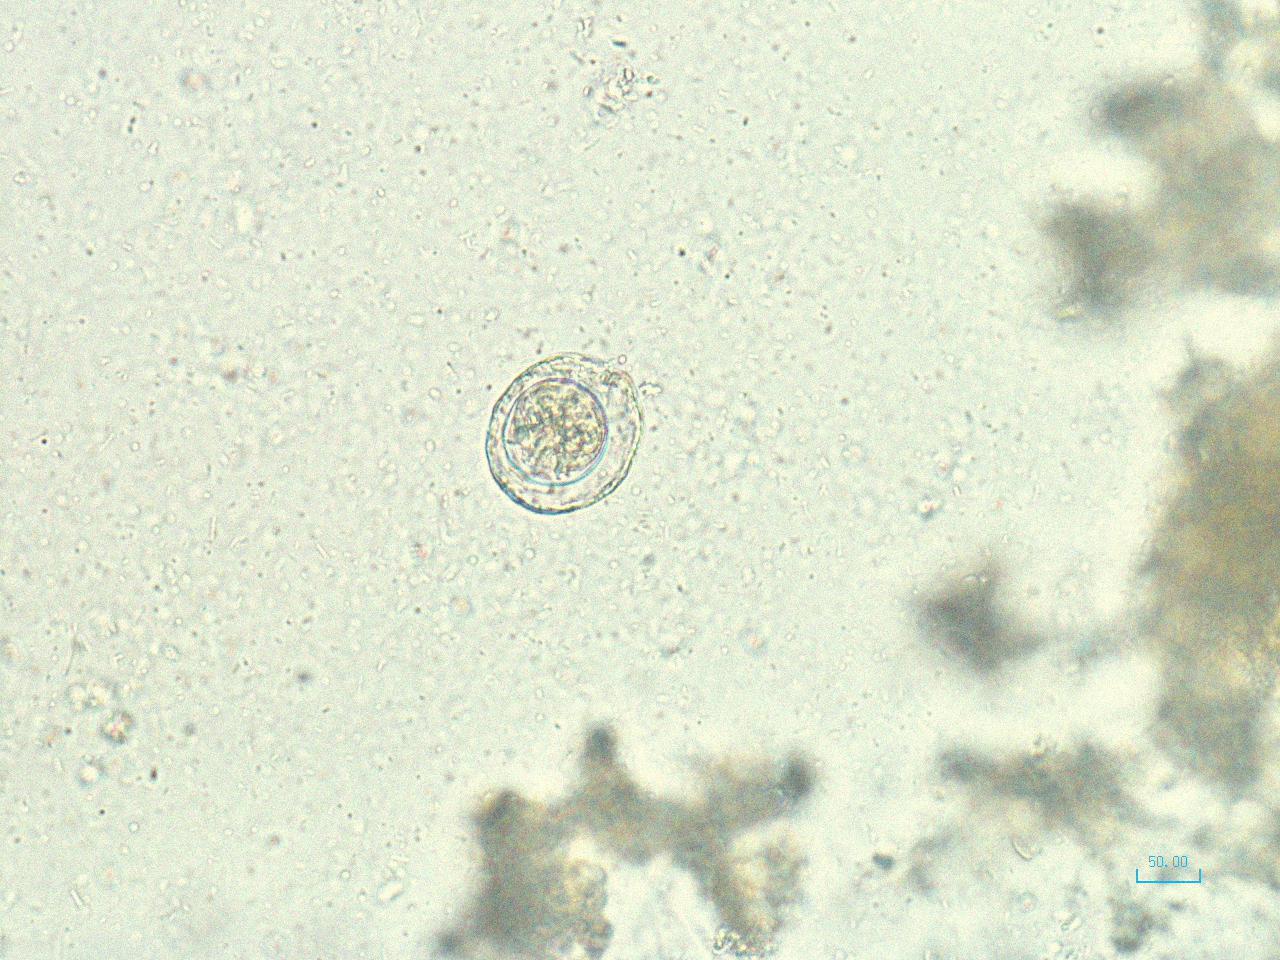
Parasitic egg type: Hymenolepis nana